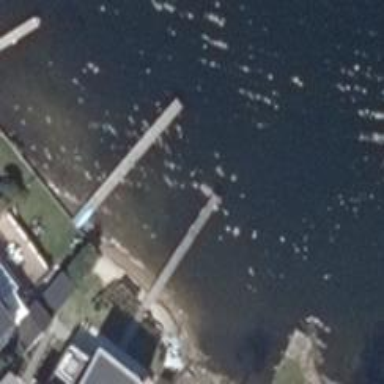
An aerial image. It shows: Man-made pier.